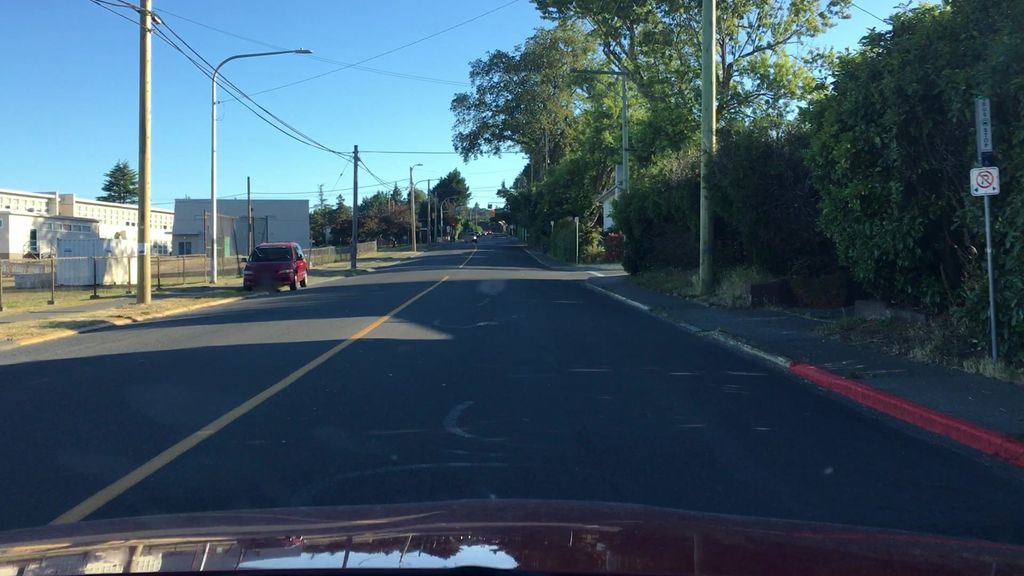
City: victoria